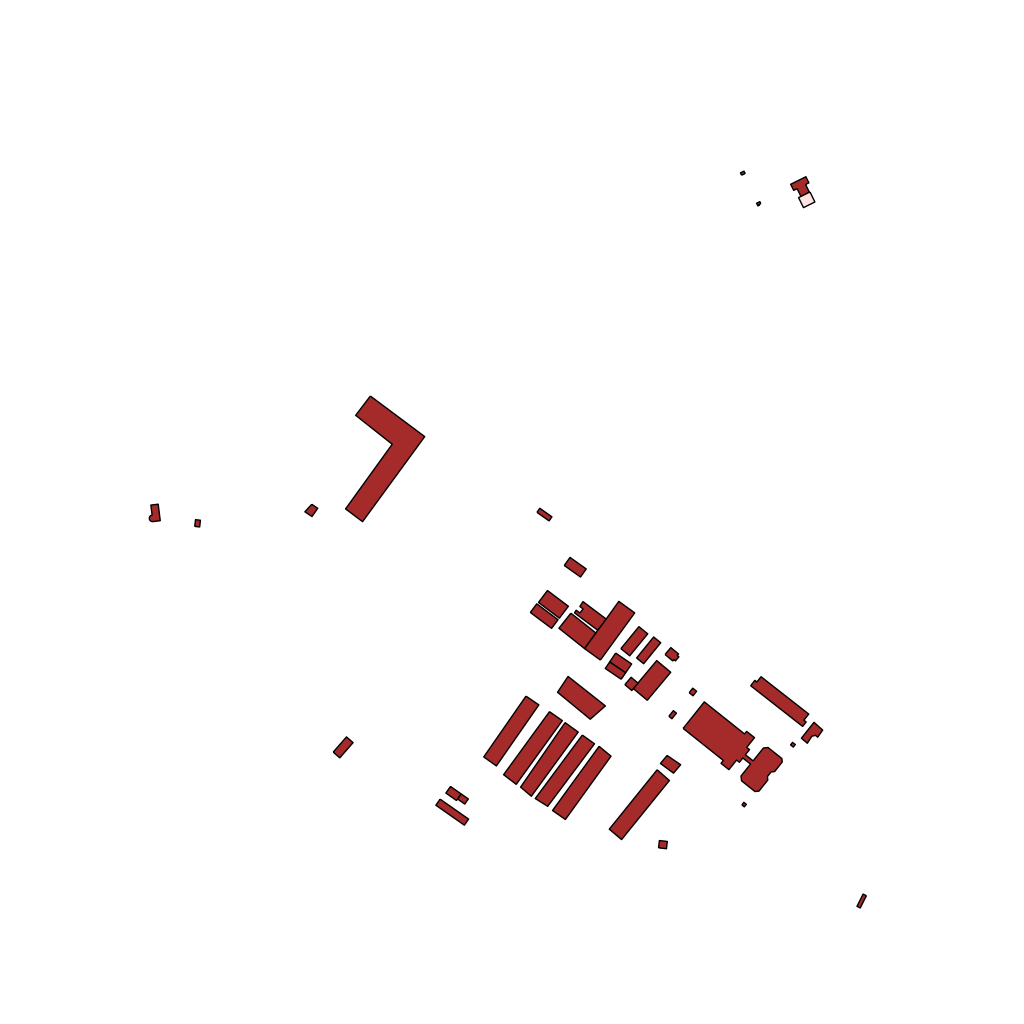
Tags: overhead vector_map, agriculture, industrial, recreation, residential, special, transport, individual_rise, low_rise, medium_rise, density_1, Facility, Gas, 1.0 km²